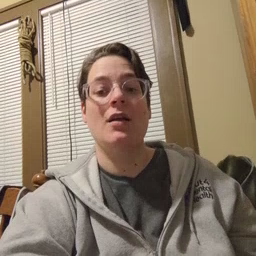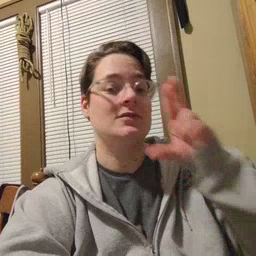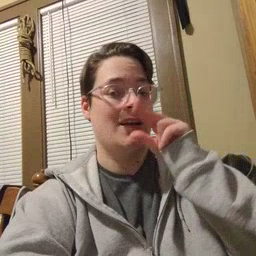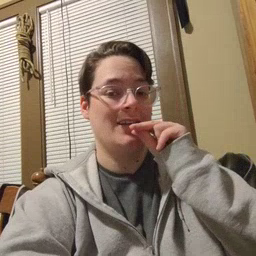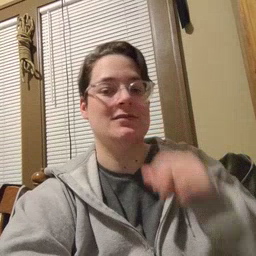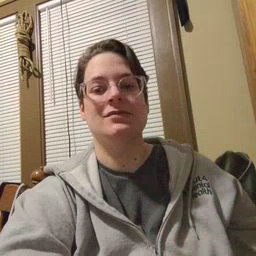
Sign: duck